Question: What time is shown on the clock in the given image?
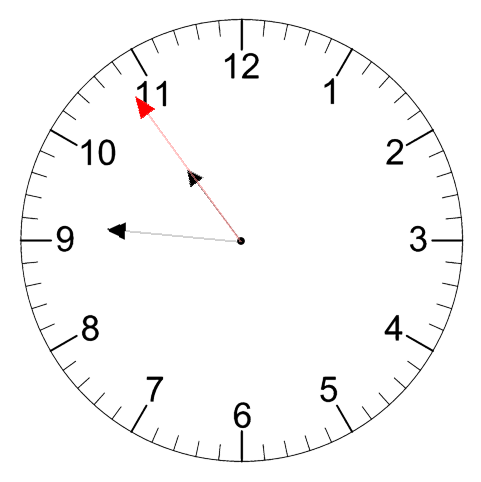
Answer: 10:45:54